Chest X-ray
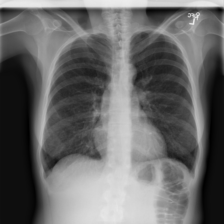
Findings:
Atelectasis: negative
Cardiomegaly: negative
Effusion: negative
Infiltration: negative
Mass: negative
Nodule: negative
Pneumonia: negative
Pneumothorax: negative
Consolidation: negative
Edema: negative
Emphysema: negative
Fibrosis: negative
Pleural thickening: negative
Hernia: negative